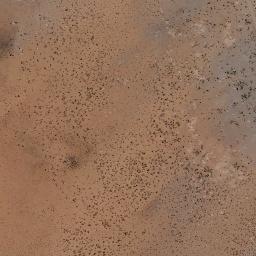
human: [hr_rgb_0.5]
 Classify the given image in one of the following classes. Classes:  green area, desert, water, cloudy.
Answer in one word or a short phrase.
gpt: desert